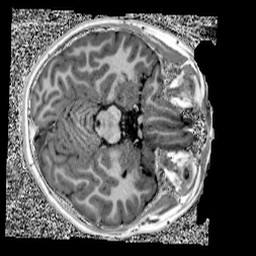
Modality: UNIT1
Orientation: axial
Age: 11
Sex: female
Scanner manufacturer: siemens
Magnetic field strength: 3 T
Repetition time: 4 s
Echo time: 0.00303 s